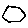
Label: hexagon